Question: The picture shows the balloon popping problem. You need to pop all the balloons in a certain order. The reward for popping a red balloon is the product of itself and the value on the balloons to the left and right. The reward for popping a gold balloon is doubled, and the reward for popping a black balloon becomes negative. If there is no balloon on the left or right, multiply the value by 1. You only need to find the maximum reward and keep only the final value
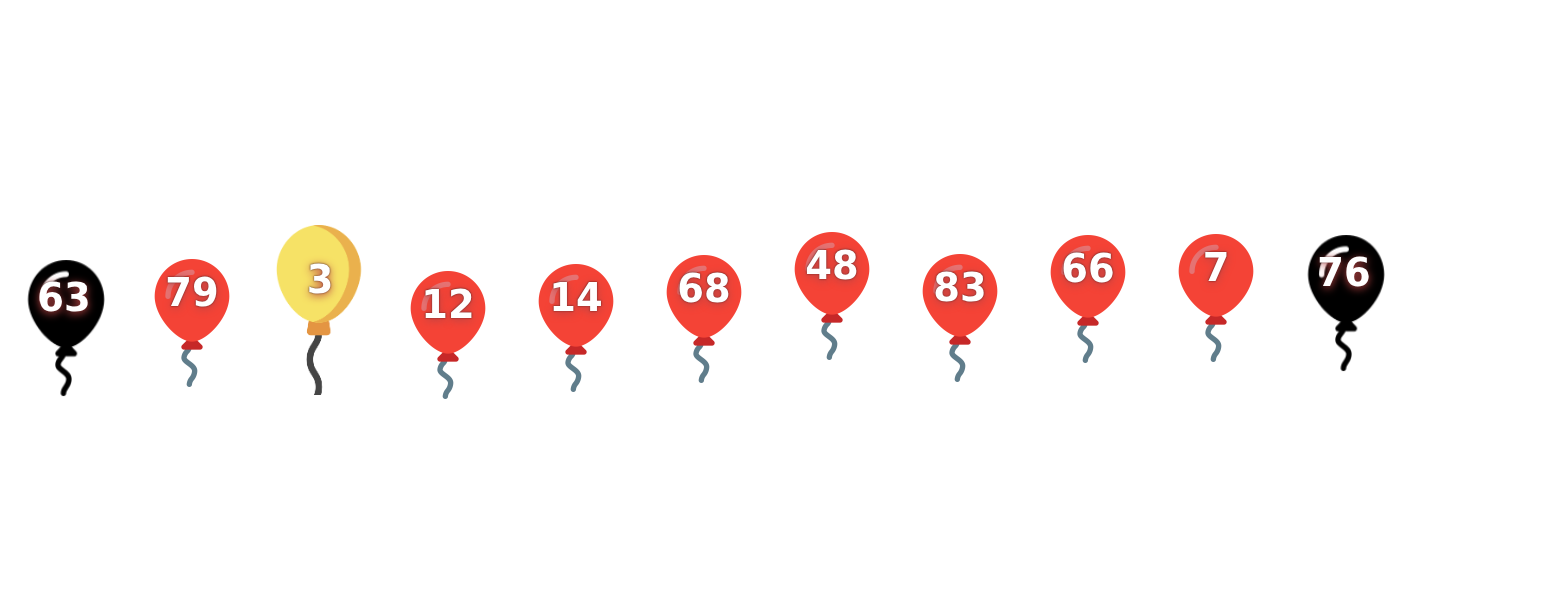
Answer: 2134129